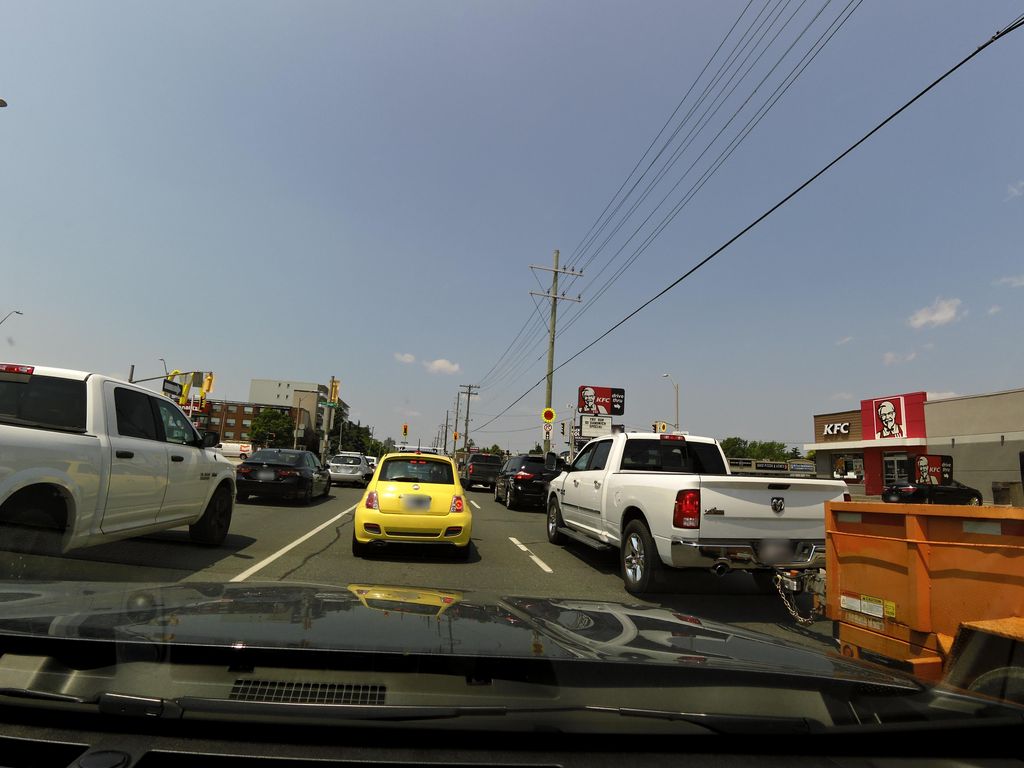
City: hamilton